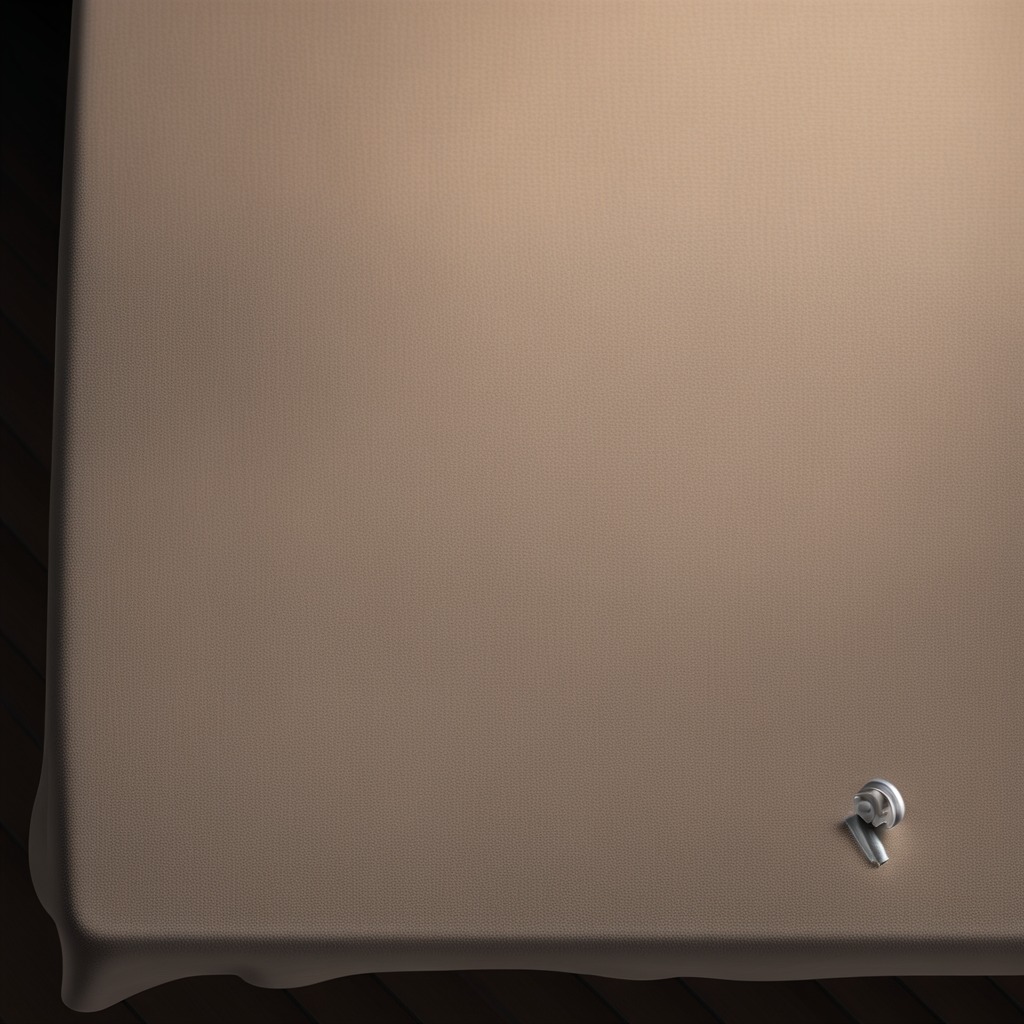
A metal screw is lying on the wooden table.